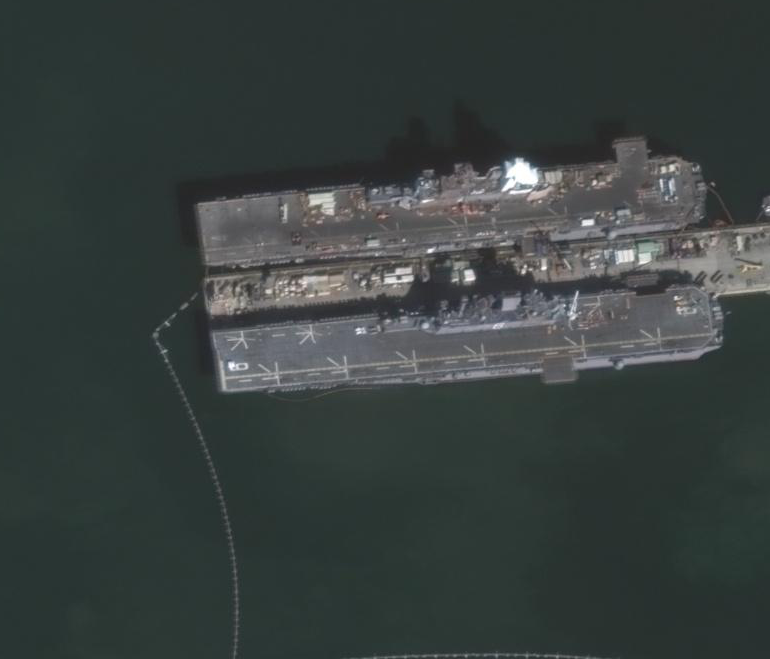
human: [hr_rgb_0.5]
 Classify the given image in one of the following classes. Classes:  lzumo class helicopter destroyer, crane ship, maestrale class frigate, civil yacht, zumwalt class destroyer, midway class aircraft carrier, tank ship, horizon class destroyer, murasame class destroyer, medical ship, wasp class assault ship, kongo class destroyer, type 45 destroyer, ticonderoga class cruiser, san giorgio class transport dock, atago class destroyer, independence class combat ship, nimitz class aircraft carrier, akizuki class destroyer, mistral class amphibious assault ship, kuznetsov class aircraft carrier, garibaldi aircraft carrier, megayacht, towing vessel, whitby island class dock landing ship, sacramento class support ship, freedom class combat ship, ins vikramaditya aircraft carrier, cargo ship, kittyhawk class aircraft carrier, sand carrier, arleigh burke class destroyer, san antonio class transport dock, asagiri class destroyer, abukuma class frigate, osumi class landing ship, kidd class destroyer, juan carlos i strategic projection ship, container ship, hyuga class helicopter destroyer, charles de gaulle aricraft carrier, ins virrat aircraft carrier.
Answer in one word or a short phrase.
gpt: Wasp class assault ship